Question: What is the version number?
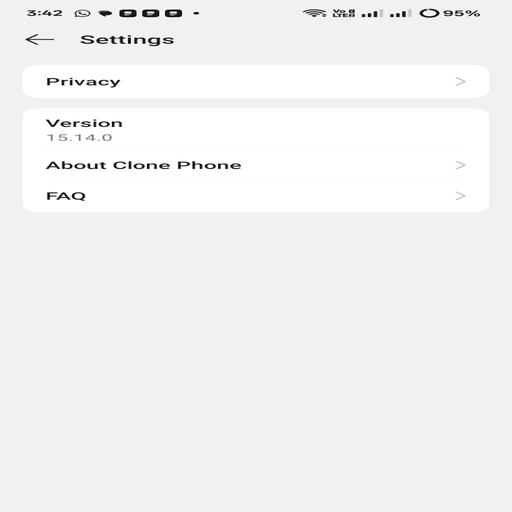
Answer: 15.14.0